Aerial crown-view tile of a tropical tree (Barro Colorado Island, Panama), acquired 20240716:
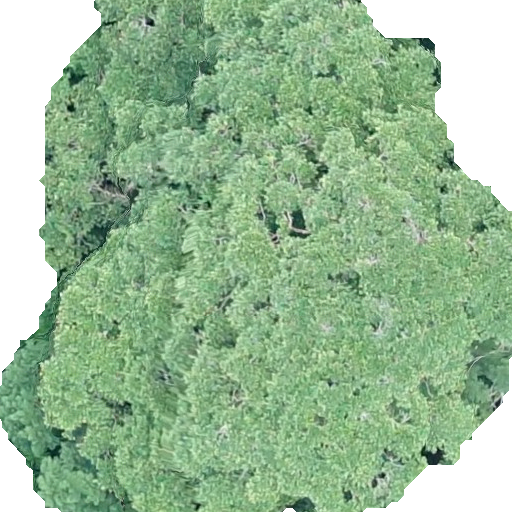
Species: Calophyllum longifolium
GBIF accepted scientific name: Calophyllum longifolium
Crown area: 378.051 m²